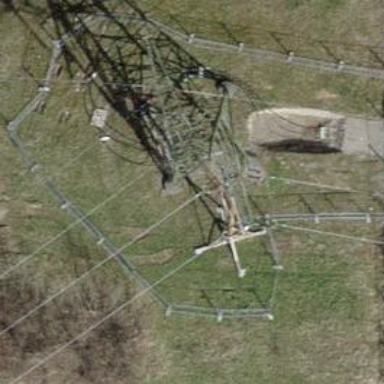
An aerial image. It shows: Three power lines with cables.